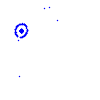
Particle: pion